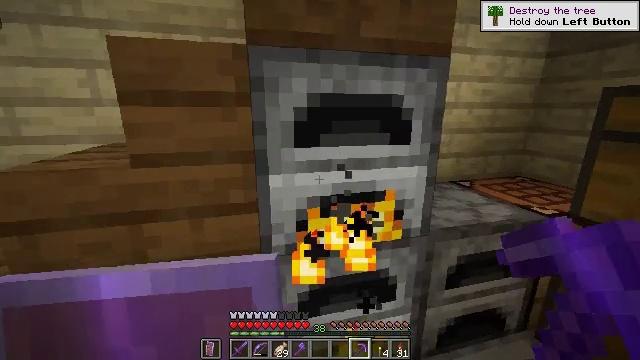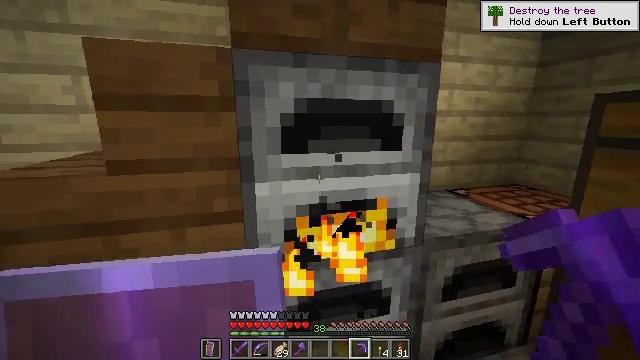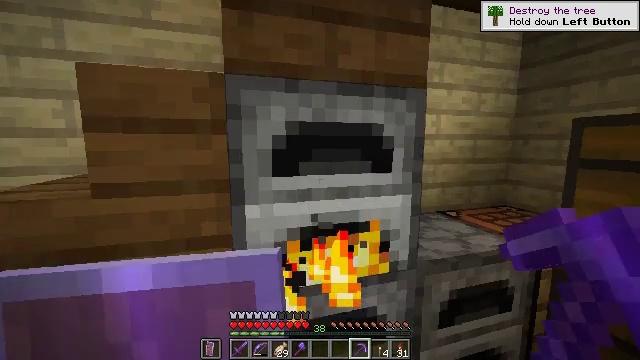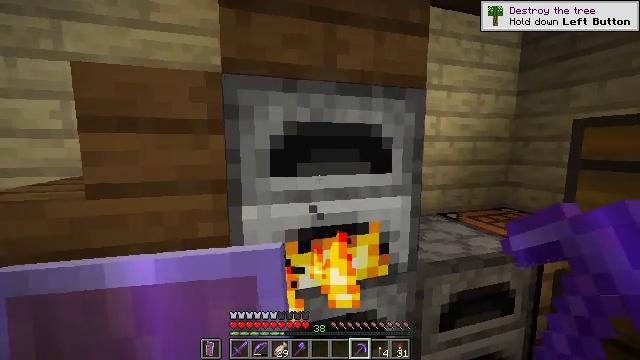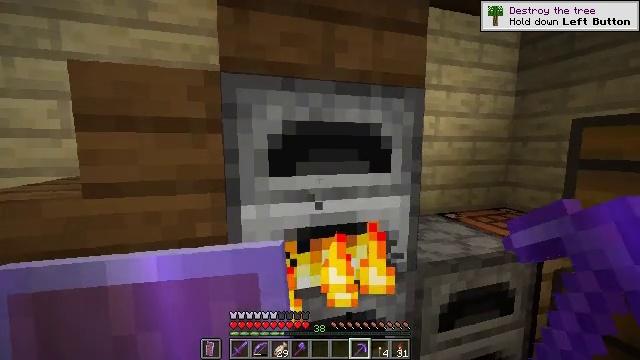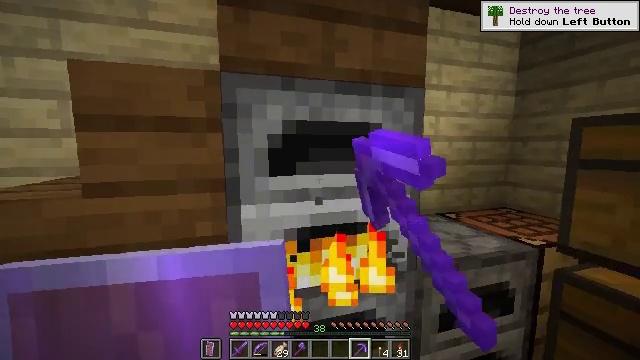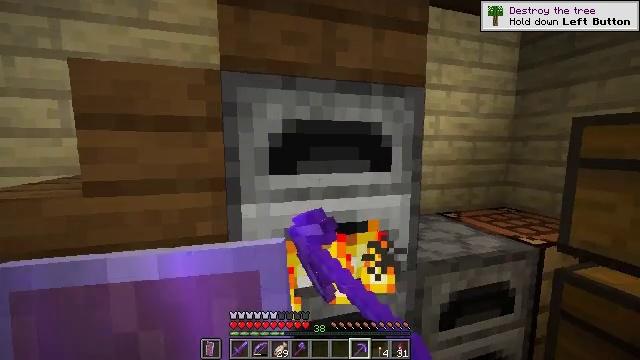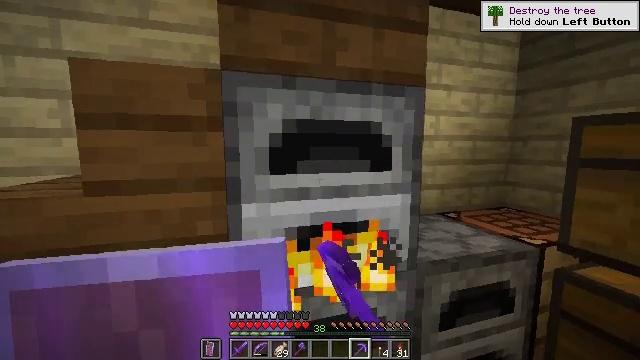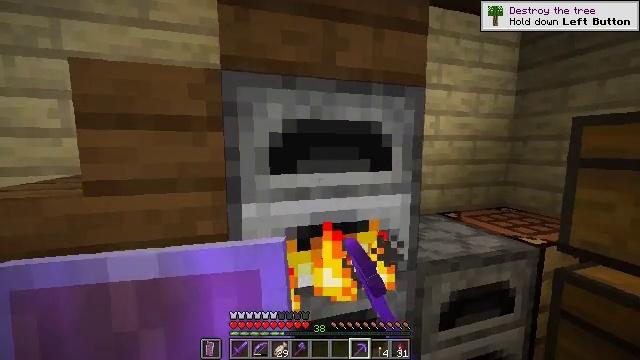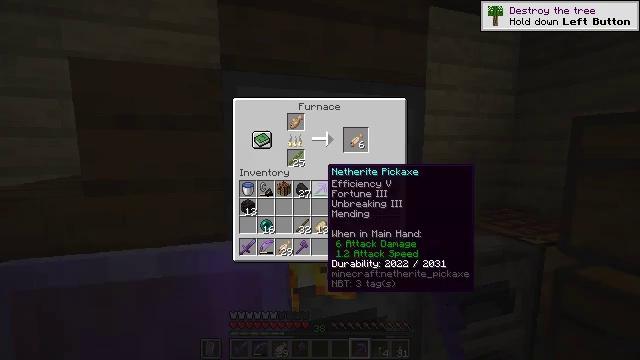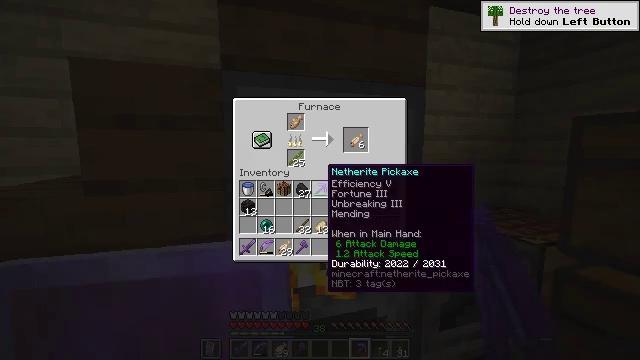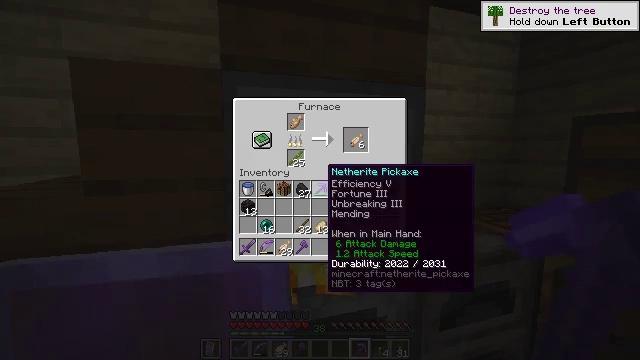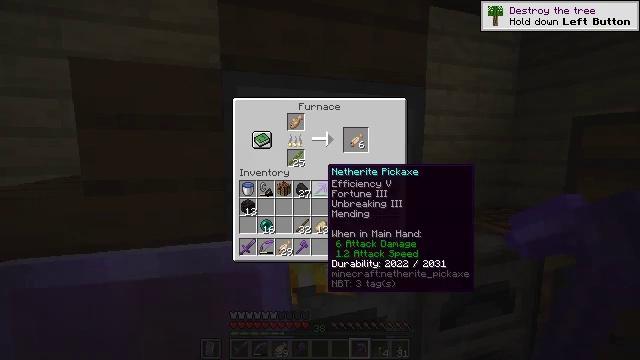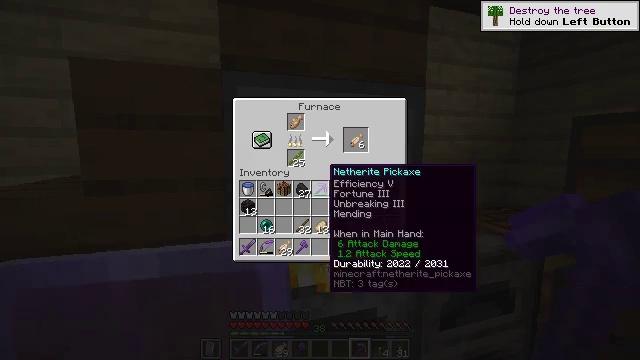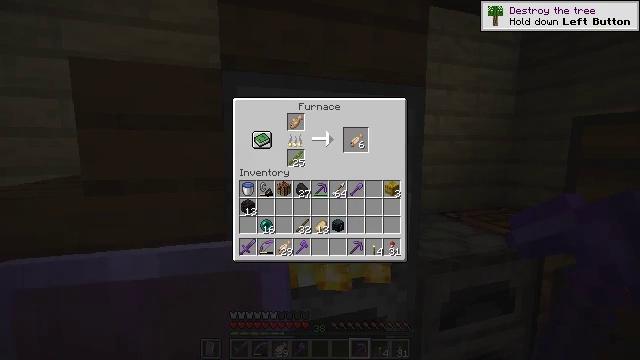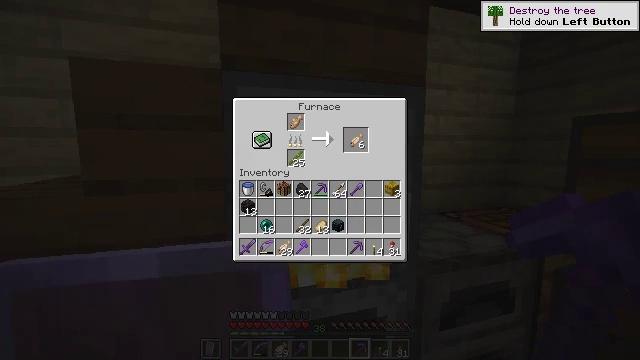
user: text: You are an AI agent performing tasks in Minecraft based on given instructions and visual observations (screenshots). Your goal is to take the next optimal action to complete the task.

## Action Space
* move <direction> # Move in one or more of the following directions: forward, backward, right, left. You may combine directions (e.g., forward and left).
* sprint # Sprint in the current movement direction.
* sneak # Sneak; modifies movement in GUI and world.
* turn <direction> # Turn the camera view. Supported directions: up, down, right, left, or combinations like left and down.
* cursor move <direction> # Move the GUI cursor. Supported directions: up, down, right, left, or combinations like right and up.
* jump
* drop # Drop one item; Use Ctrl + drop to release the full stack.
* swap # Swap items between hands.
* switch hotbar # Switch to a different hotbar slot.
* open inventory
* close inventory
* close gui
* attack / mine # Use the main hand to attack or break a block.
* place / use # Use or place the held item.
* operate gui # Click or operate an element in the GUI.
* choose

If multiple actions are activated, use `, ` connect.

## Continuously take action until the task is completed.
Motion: motion action
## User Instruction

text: Craft a cooked cod in the furnace.
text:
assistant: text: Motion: turn up
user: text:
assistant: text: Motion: turn right and up
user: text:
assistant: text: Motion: no_op
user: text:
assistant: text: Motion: use / place
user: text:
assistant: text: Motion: use / place
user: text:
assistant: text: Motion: use / place
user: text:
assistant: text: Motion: use / place
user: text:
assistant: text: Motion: no_op
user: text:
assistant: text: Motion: no_op
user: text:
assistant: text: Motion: no_op
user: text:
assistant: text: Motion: no_op
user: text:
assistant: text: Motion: no_op
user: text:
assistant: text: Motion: no_op
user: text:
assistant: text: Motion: turn right
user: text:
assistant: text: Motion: turn right
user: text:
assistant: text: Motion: no_op
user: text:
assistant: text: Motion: no_op
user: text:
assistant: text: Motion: no_op
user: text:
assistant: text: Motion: turn right and up
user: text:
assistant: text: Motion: turn right
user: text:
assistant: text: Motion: no_op
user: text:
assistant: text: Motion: no_op
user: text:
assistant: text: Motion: no_op
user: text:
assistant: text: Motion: no_op
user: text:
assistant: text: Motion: no_op
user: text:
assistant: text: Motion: turn left
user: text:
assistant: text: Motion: turn left
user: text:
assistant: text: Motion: no_op
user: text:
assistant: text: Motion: sneak
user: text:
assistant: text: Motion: sneak